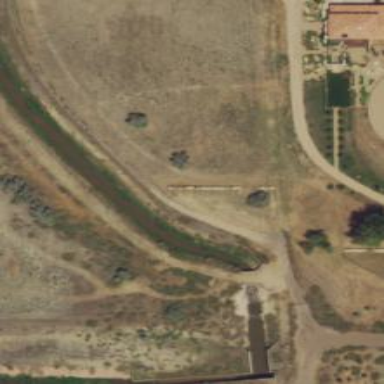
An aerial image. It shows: Irrigation canal or ditch used for irrigation purposes.